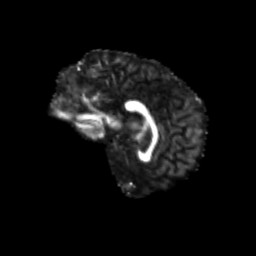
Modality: FA
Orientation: sagittal
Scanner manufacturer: siemens
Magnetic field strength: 3 T
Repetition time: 9.2 s
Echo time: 0.084 s